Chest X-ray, PA view. Patient: 47 years old, sex F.
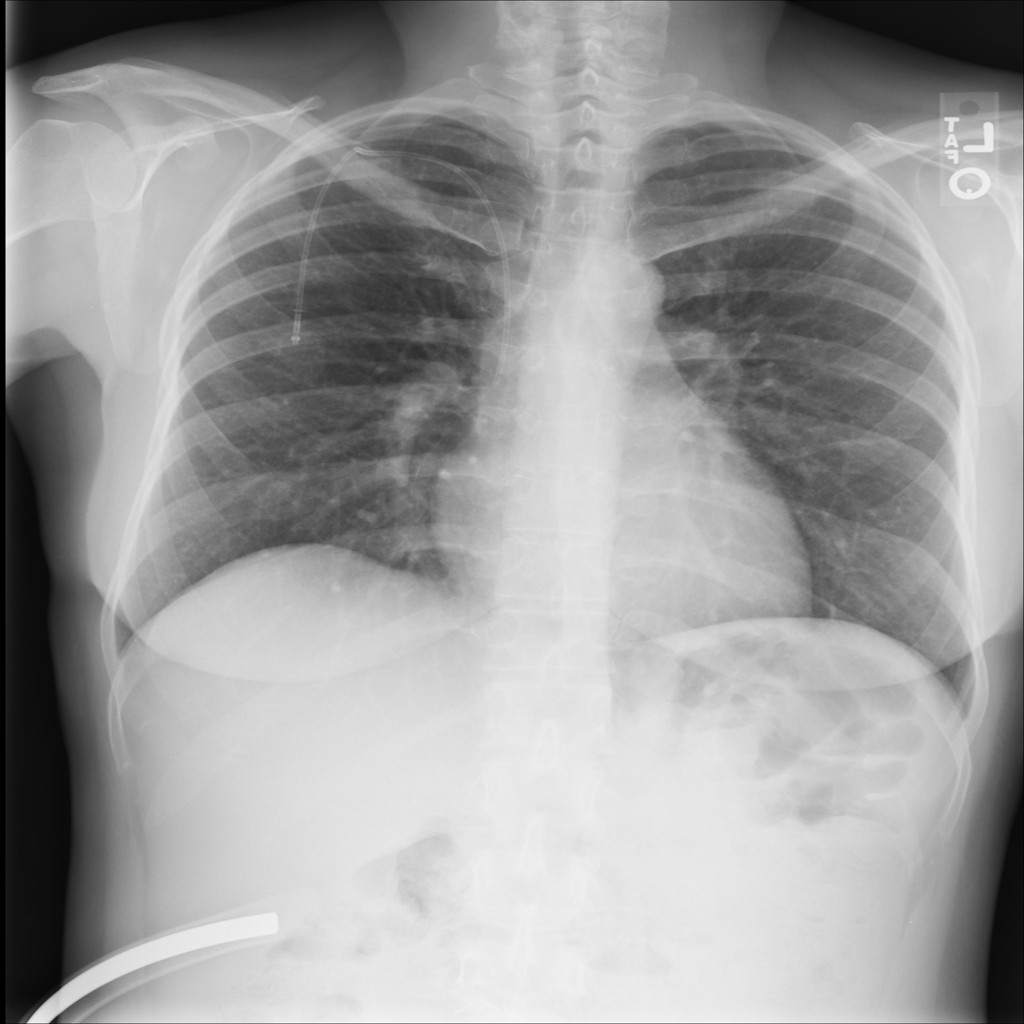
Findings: No Finding